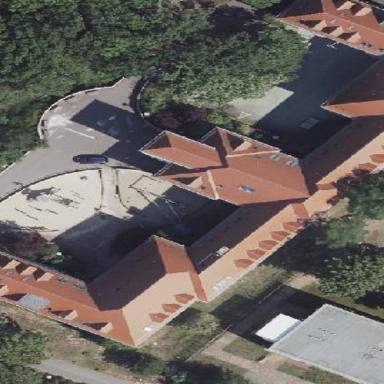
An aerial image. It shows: School building.